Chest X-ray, AP view. Patient: 27 years old, sex F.
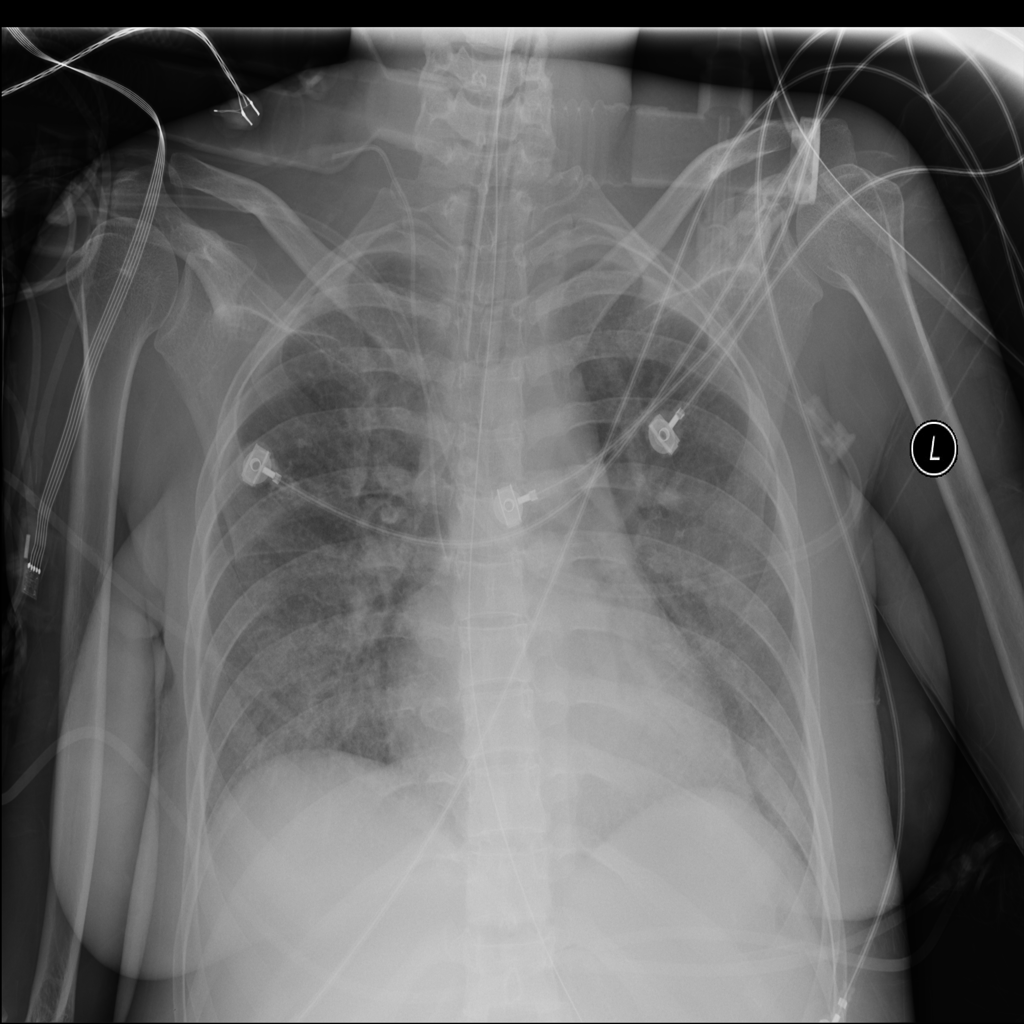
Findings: No Finding